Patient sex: M
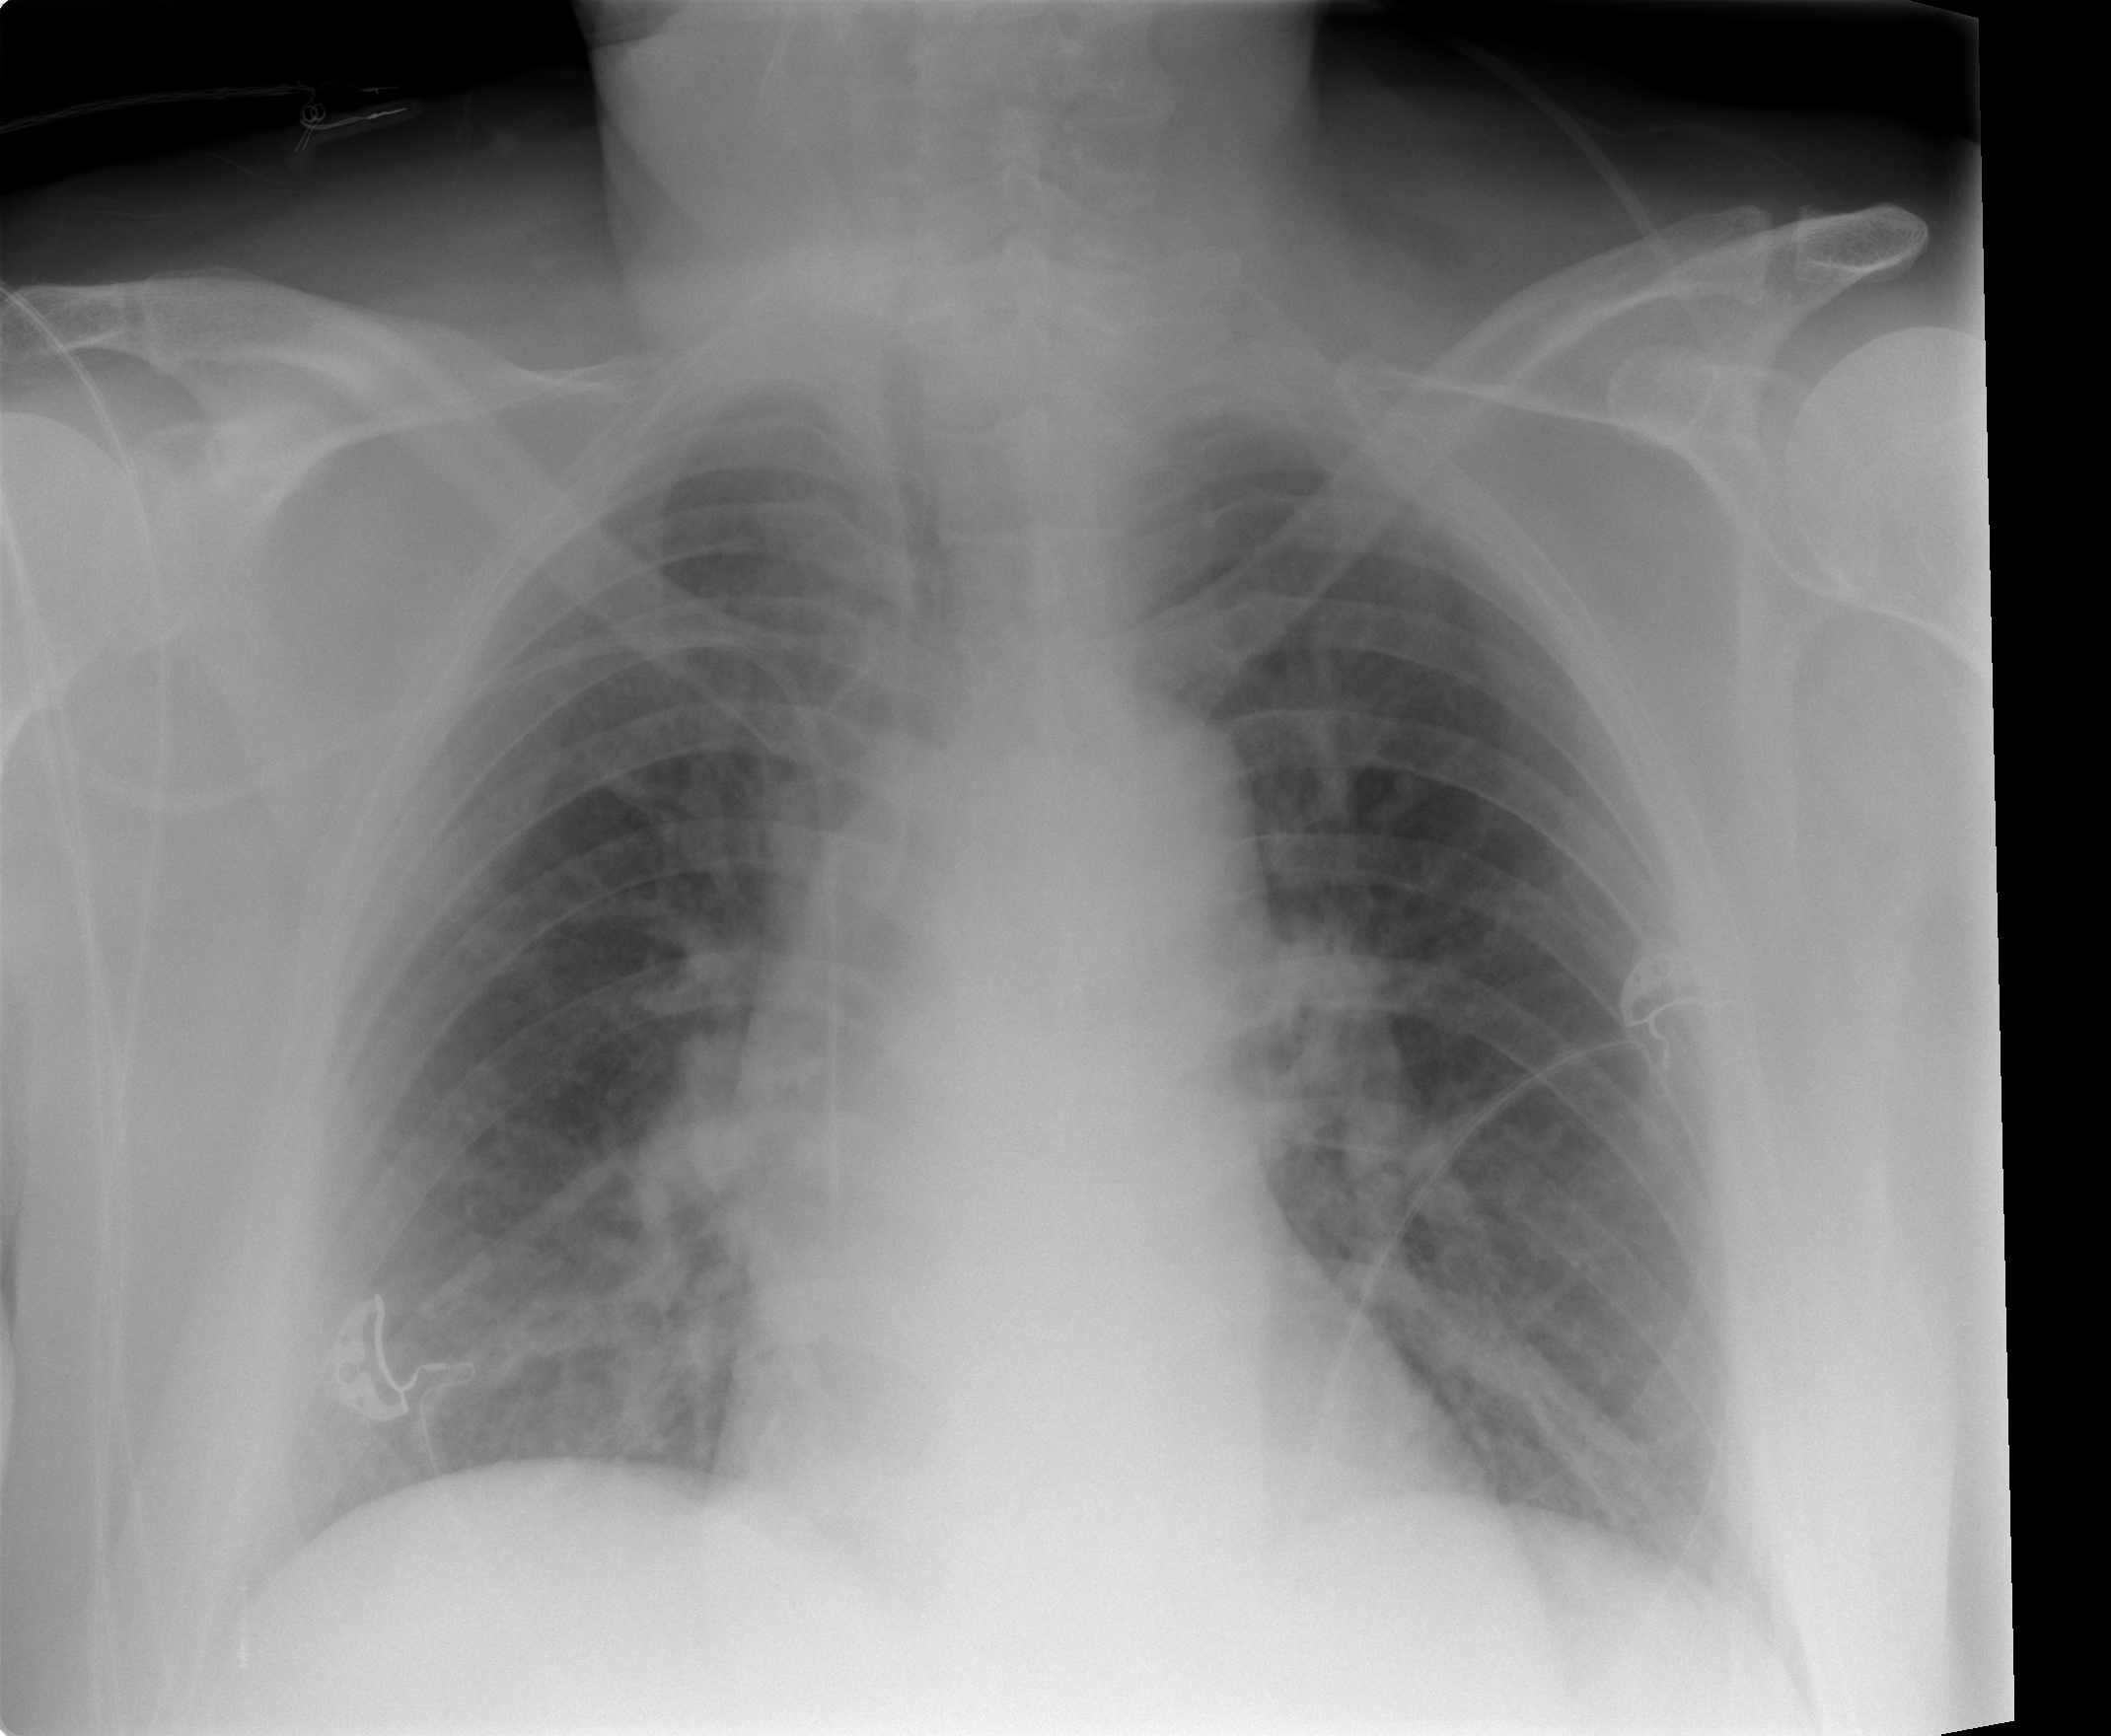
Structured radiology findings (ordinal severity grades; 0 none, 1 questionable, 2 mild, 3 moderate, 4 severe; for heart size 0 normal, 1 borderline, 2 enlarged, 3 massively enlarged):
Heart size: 0
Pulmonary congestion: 2
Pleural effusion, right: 0
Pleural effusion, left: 0
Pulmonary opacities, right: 0
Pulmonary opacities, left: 0
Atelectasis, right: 1
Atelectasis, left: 1